Question: I need to create a layout containing two images .(I am attaching the image file along).The images should be such that the first should overlap over the second.Can some body please help me as i am a newbie to android any help will be appreciable.There are actually two images one plain image and another having slanting lines.I want to make the resultant image appear something like the following
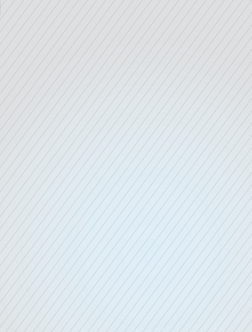
Answer: you need a frame layout something like this:
'''
<FrameLayout xmlns:android="http://schemas.android.com/apk/res/android"
android:orientation="vertical"
android:layout_width="match_parent"
android:layout_height="match_parent">
<ImageView
android:id="@+id/image1"
android:layout_width="fill_parent"
android:layout_height="fill_parent"
android:src="@drawable/image1"/>
<ImageView
android:id="@+id/image2"
android:layout_width="fill_parent"
android:layout_height="fill_parent"
android:src="@drawable/image2"/>
'''
This will layout items on top of each other. :)